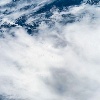
Label: cloud